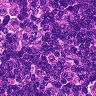
Metastatic tissue present: no